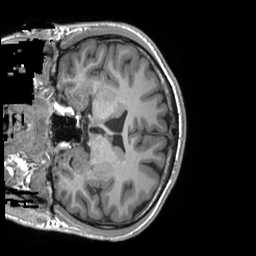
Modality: T1w
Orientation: coronal
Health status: ill
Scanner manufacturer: siemens
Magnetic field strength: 3 T
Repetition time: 2.3 s
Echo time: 0.00243 s